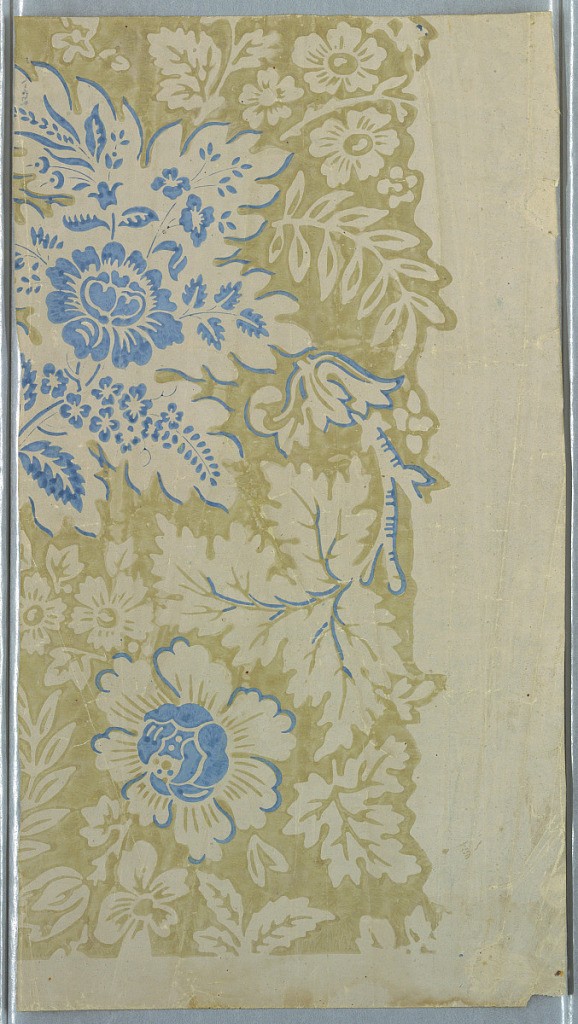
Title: Sidewall
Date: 1840s
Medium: Block-printed on paper
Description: Against a glazed, light brown ground is printed a negative design of leaves, blossoms and leafy branches in the ground color of light beige. Details and a large floral cluster are printed in pale blue.